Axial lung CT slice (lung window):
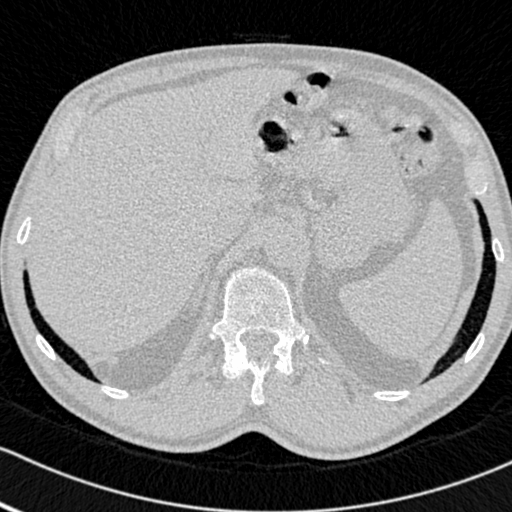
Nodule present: no